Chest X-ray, AP view. Patient: 70 years old, sex F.
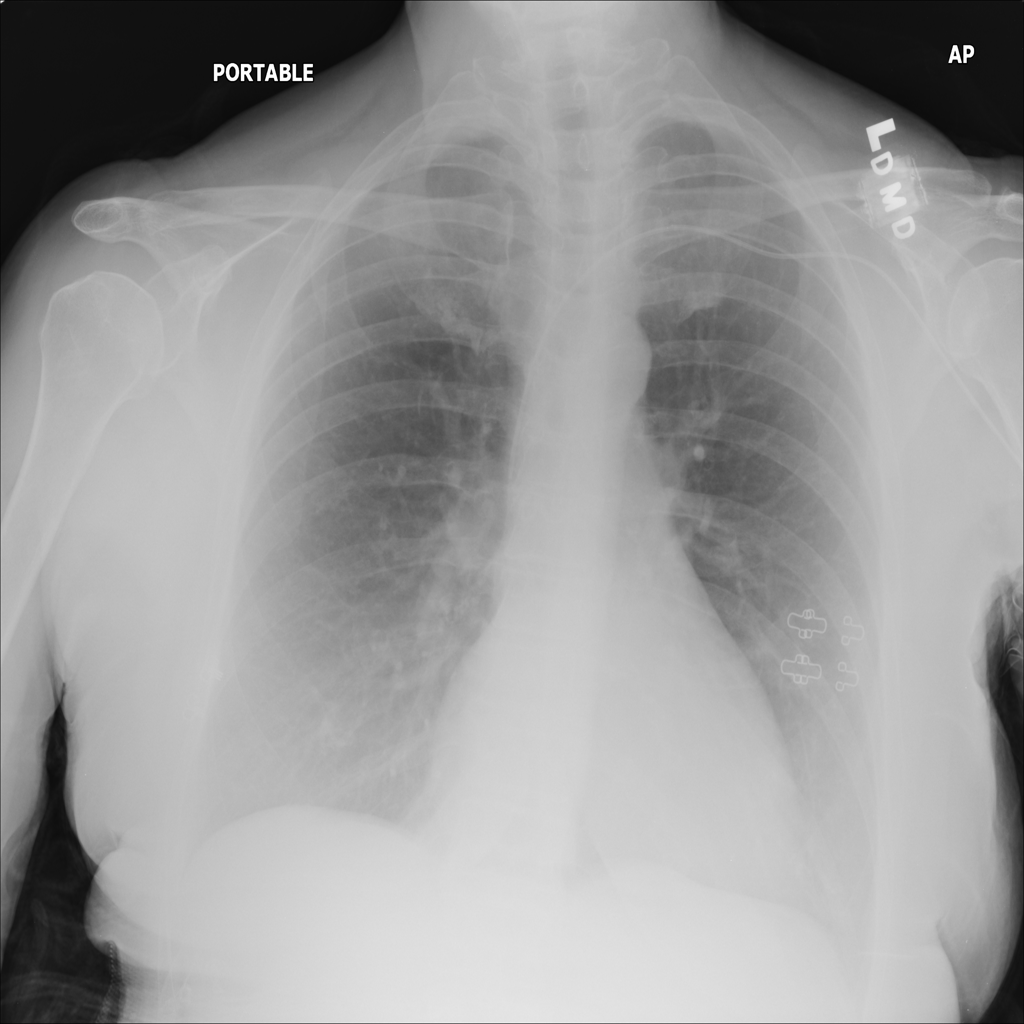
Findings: No Finding